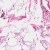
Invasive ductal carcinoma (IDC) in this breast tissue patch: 0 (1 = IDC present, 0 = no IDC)